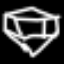
Label: diamond